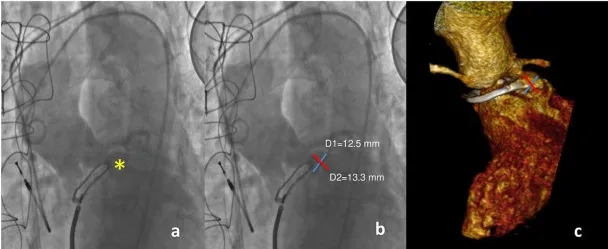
Preprocedural ascending aorta angiogram and volume-rendering three-dimensional (3D) multidetector computed tomography angiography (MDCT) (B) showing the paravalvular pseudoaneurysm (yellow star) (a) and its measurements on the two orthogonal axes from angiographic (b) and MDCT images (c).
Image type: radiology (ct)